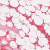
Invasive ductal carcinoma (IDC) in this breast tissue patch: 0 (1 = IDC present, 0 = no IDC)